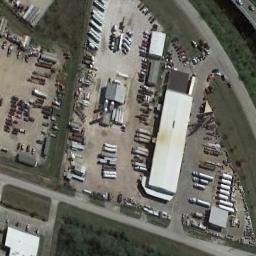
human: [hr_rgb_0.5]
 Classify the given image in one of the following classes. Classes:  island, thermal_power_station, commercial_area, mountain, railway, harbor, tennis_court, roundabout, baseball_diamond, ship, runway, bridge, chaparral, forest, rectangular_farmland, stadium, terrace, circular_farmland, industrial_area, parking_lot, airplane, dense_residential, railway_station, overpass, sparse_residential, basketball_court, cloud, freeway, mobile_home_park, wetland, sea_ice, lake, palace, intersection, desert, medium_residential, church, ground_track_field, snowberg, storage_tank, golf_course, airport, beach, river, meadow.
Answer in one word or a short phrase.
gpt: industrial_area